Interaction volume radius: 10 \u00c5
Interaction volume height: 15 \u00c5
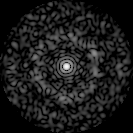
Disorder parameter: 0.8189